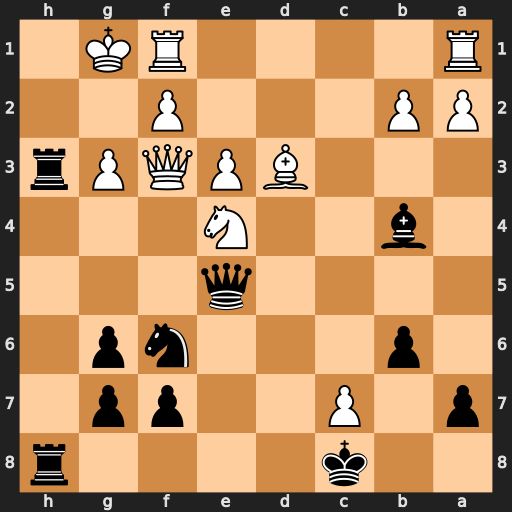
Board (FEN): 2k4r/p1P2pp1/1p3np1/4q3/1b2N3/3BPQPr/PP3P2/R4RK1
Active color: b
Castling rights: -
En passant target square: -
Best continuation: Rh1+ Qxh1 Rxh1+ Kxh1 Nxe4